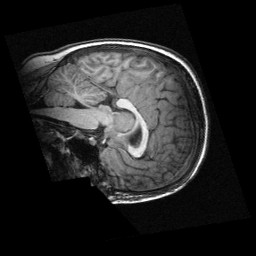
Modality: T1w
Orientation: sagittal
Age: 12
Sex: male
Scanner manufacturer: siemens
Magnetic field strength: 3 T
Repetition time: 2.3 s
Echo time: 0.00336 s